The image shows the envelope spectrum of a rolling-element bearing's vibration signal, with the characteristic fault frequencies (BPFO outer race, BPFI inner race, BSF ball, FTF cage) marked as reference lines. Determine the bearing's health state. Answer with exactly one of: normal, inner_race, outer_race, ball.
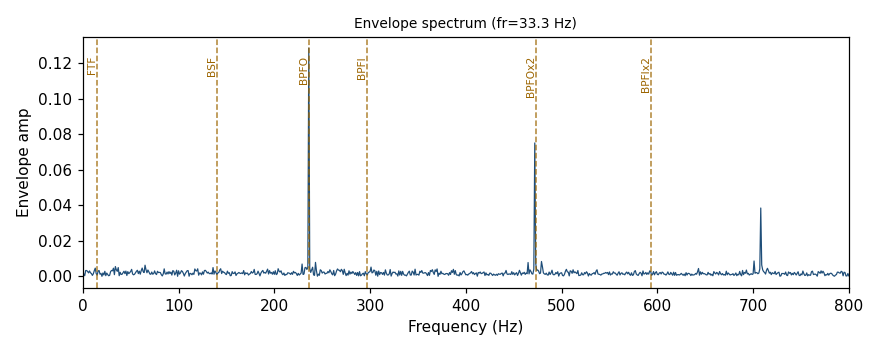
Answer: outer_race